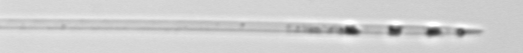
Label: Rhizosolenia